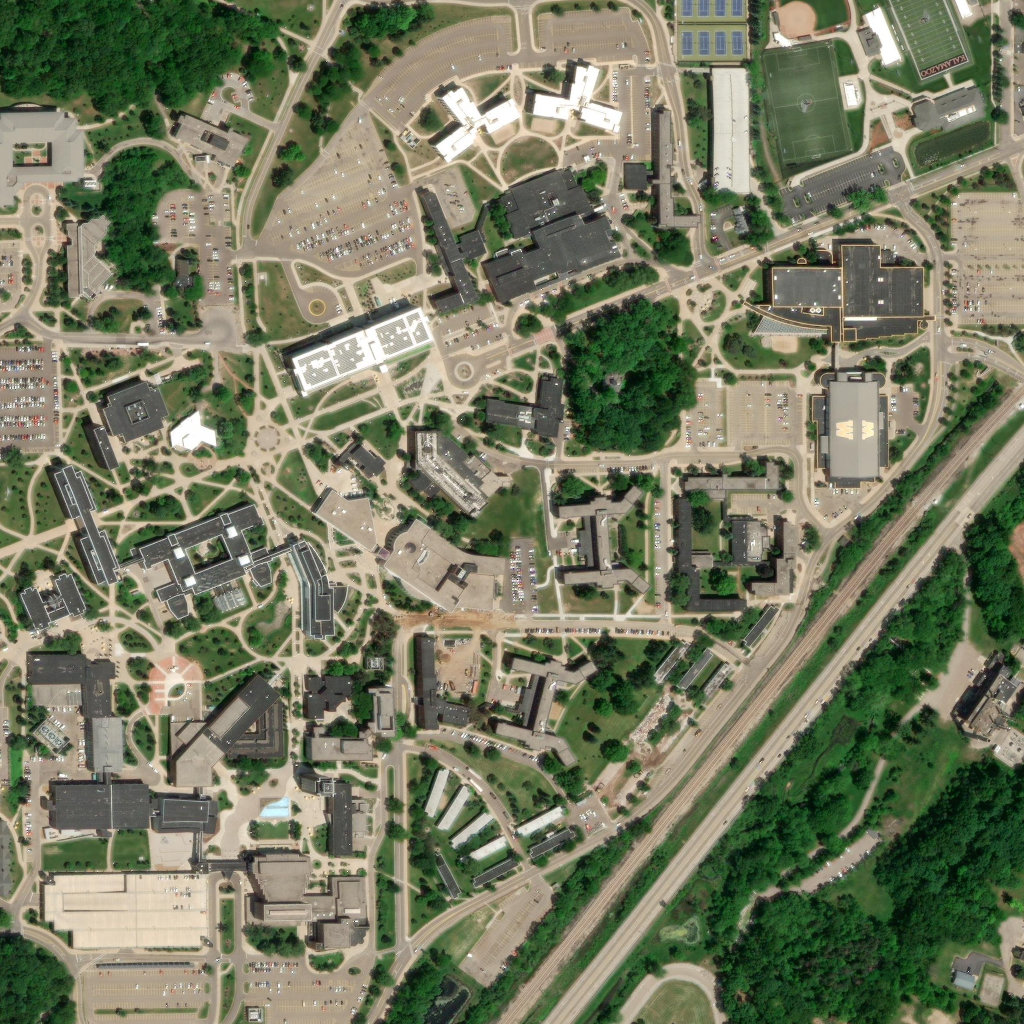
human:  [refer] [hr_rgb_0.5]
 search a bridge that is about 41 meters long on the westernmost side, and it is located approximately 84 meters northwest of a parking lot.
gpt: <box>[[19, 84, 23, 86, 0]]</box>